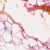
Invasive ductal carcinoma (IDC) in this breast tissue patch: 0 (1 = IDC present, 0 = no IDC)